Question: I need to like this.
How to achieve this?
Below is my layout.xml file's textview
'''
<TextView
android:id="@+id/sampleTextView"
android:layout_width="wrap_content"
android:layout_height="wrap_content"
android:layout_above="@+id/dummyTextView"
android:layout_alignLeft="@+id/dummyTextView"
android:gravity="right" />
'''
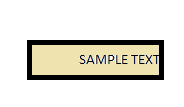
Answer: Did you try?
'''
<TextView
android:id="@+id/txtItemDay"
android:layout_width="fill_parent"
android:layout_height="fill_parent"
android:gravity="center_vertical|right"
android:text="Your text"
android:textColor="@android:color/white"
android:textSize="22sp" />
'''
The problem is:
'''
android:layout_width="wrap_content"
'''
You could not align text in if you set with is , please set or or specified witdh.